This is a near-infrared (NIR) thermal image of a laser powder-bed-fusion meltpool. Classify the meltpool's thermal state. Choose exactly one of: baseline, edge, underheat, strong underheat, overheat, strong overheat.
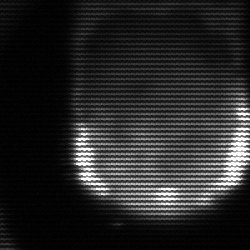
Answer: edge